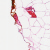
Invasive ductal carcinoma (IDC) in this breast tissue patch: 0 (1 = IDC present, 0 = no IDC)